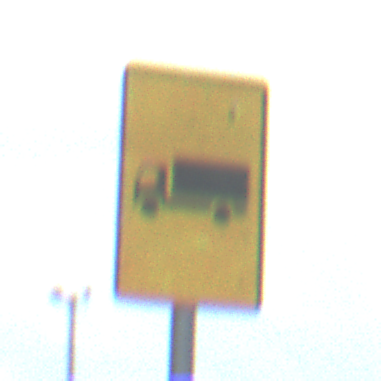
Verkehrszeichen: KFZZulaessigeGesamtmasse3Komma5TOhnePfeilsymbol
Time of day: Midday
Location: Outdoor (Suburban)
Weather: Overcast
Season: NotSpecified
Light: Natural